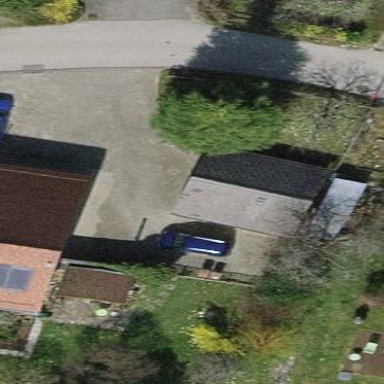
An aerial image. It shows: Garage building.